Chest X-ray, AP view. Patient: 24 years old, sex F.
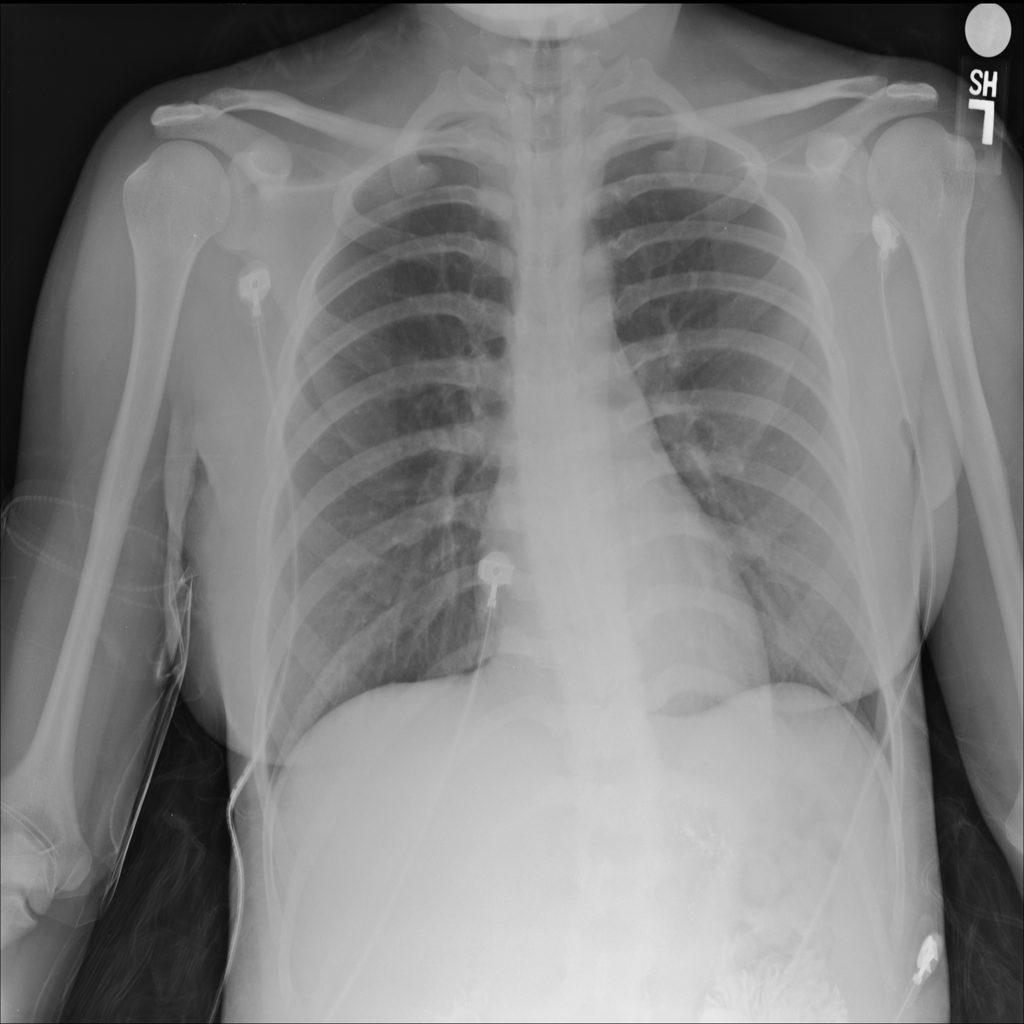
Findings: No Finding